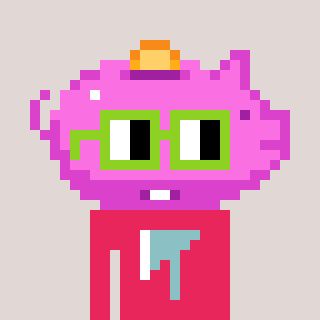
a pixel art character with square light green glasses, a piggybank-shaped head and a redpinkish-colored body on a warm background